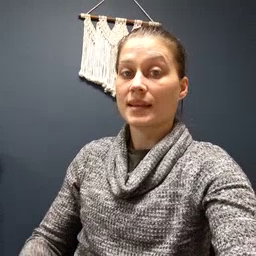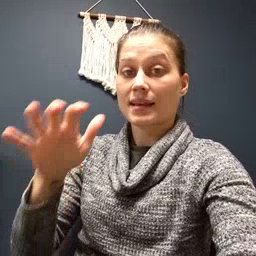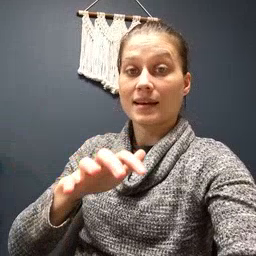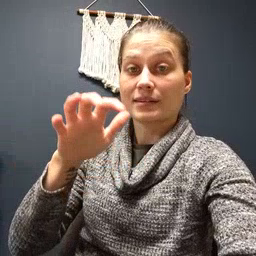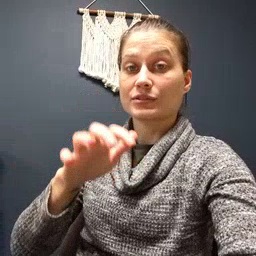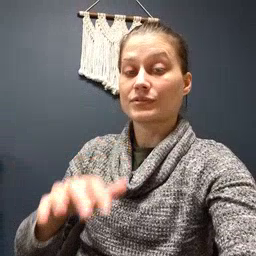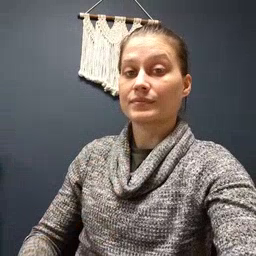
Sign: alligator